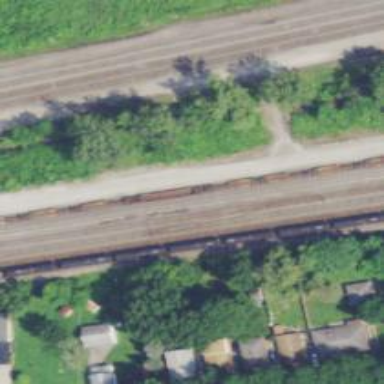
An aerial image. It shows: Railway yard.